Question: Below is an example of choosing a set number of random permutations from a dataset, how can I create a new dataset with the remaainder. For example below I choose 49402 (roughly 10%) and create a dataset named 'UnseenTestdata' after this is chosen I want the remainder to go into a new dataset called 'testdata'.
'''
pointsToPick = 49402; %# Numbers to pick
rVec = randperm(494021); %# Random permutation of datapoint indices (N=494021 in this case)
UnseenTestdata = fulldata(rVec(1:pointsToPick),:); %# Random sample
'''
Unseentestdata minus fulldata = remainder of the dataset aptly named testdata.
Dimensions of fulldata set is 494021x6 of which I choose at random 49402x6 from fulldata. I then need to get whats left from fulldata minus the unseentestdata.
Barnabas Szabolcs added a test case answer of:
'''
fulldata = [1 2; 3 4; 5 6; 7 8];
rVec = randperm(4);
pointsToPick=2;
unseen = fulldata(rVec(1:pointsToPick),:);
testdata = fulldata(rVec(pointsToPick:length(rVec)),:);
'''
However this does not work, I have screen dumped the results:

If you notice in the screen dump unseen data = 3,4 and 7,8 however if you notice in testdata 7,8 remain.
If fulldata =
'''
1,2
3,4
5,6
7,8
'''
And we choose two random rows in this case the rows in unseen are:
'''
row
3,4
7,8
'''
Then whatever remains should be:
'''
1,2
5,6
'''
However if you notice in the sreen dump from the example test testdata has the row:
'''
7,8
'''
showing that the example test does not work.
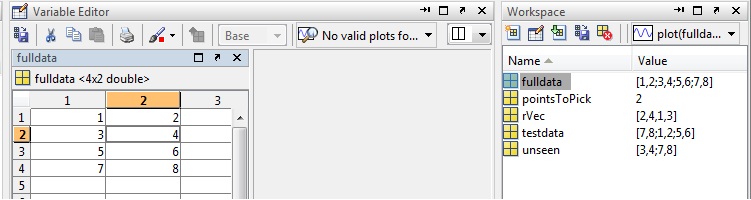
Answer: If I understand your question correctly, the solution is
'''
testdata = fulldata(rVec((pointsToPick+1):length(rVec)),:);
'''
Simple test case:
'''
fulldata = [1 2; 3 4; 5 6; 7 8;10 9];
rVec = randperm(4); // gives me first time [4 2 3 1 5]
pointsToPick=2;
unseen = fulldata(rVec(1:pointsToPick),:); // [7 8; 3 4]
// length(rVec) is 5
testdata = fulldata(rVec((pointsToPick+1):length(rVec)),:); // [5 6; 1 2; 10 9]
'''
you can clearly see that in a sense 'fulldata' = 'unseen' (setplus) 'testdata'.
Note that we need "+1" because arrays are indexed from one up unlike say in c++, so the last index is 'length' not 'length-1'.
You can verify if things are correct using this:
'''
isequal(sort([unseen; test]), sort(full_data)) // should be true
'''